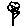
Label: flower